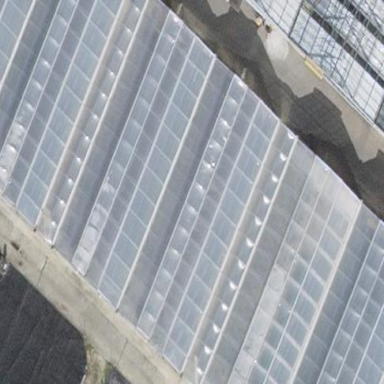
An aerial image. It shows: Greenhouse.